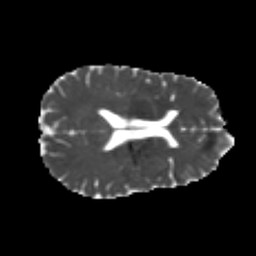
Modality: MD
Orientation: axial
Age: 24
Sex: male
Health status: healthy
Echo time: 0.074 s